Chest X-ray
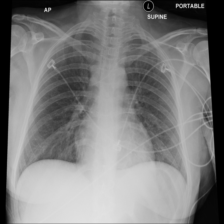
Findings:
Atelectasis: negative
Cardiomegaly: negative
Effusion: negative
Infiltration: negative
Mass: negative
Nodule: negative
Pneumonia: negative
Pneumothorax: negative
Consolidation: negative
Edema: negative
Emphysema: negative
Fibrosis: negative
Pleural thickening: negative
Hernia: negative